Interaction volume radius: 5 \u00c5
Interaction volume height: 35 \u00c5
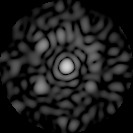
Disorder parameter: 0.7565